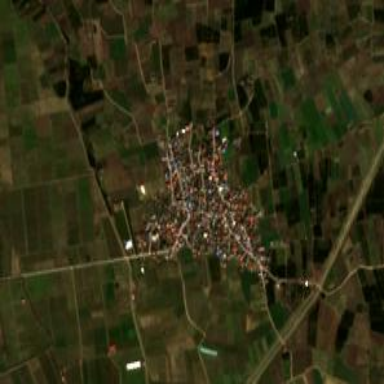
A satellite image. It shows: Village.